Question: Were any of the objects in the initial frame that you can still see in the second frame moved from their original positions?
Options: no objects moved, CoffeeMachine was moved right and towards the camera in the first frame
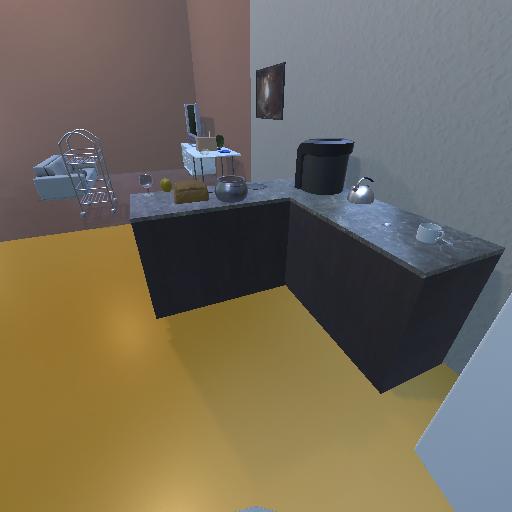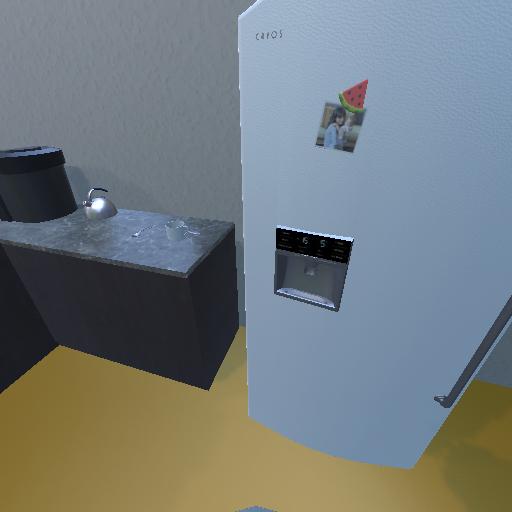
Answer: no objects moved